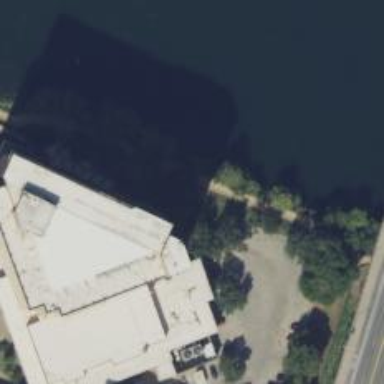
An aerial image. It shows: Part of building is shown in the image.